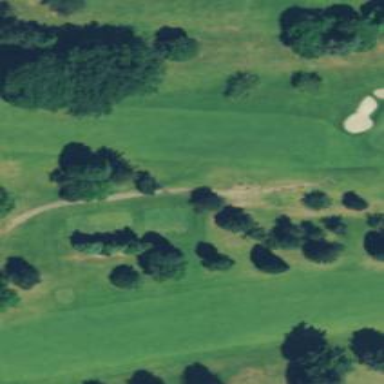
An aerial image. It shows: Golf cartpath that is also road path.